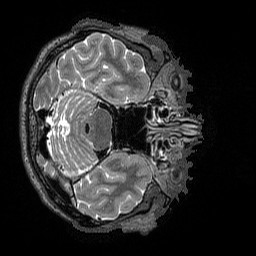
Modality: T2w
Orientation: axial
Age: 68
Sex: male
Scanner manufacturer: siemens
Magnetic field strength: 3 T
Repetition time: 3.2 s
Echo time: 0.564 s